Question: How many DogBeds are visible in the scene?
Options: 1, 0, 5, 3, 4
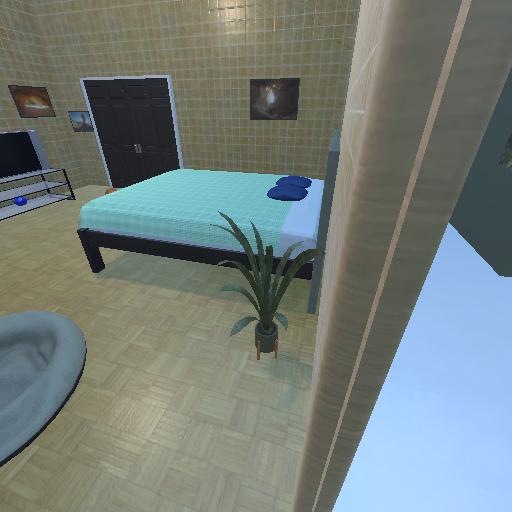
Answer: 1